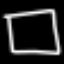
Label: square